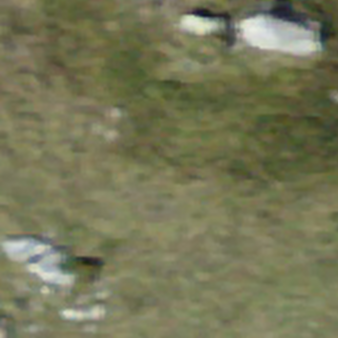
Label: other